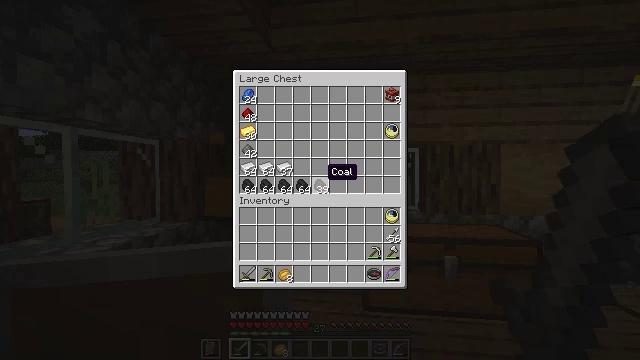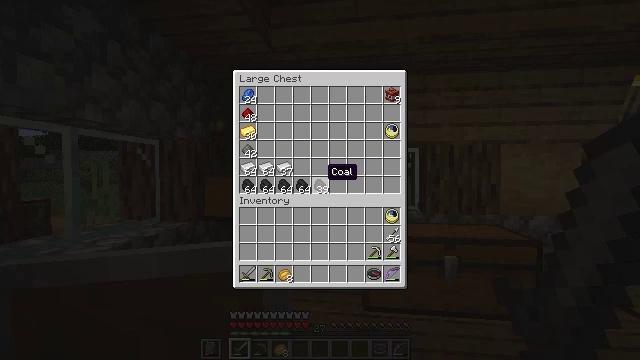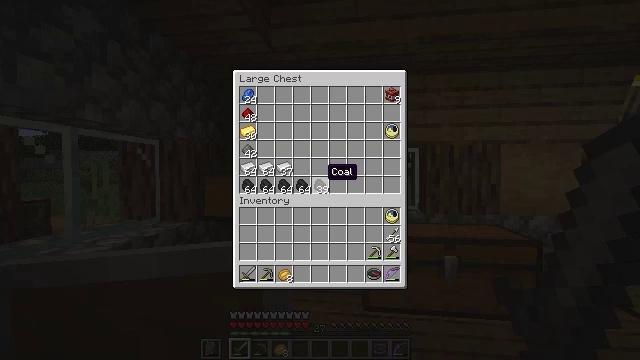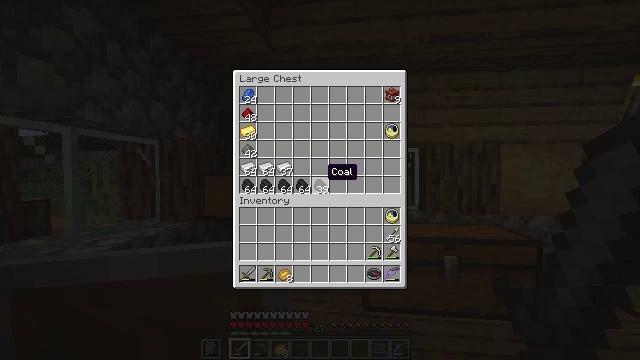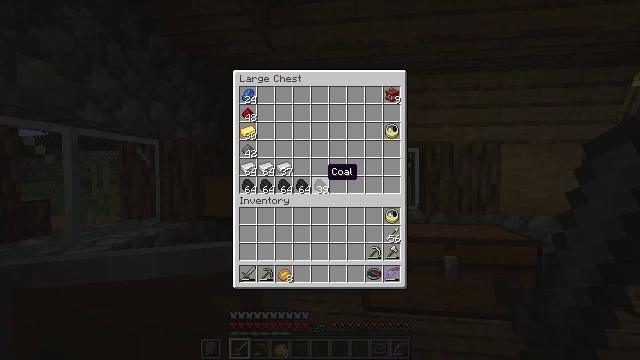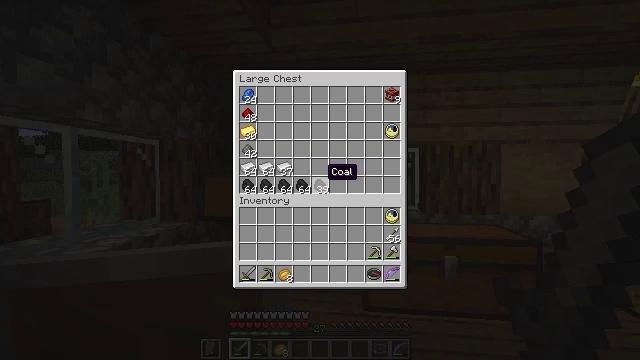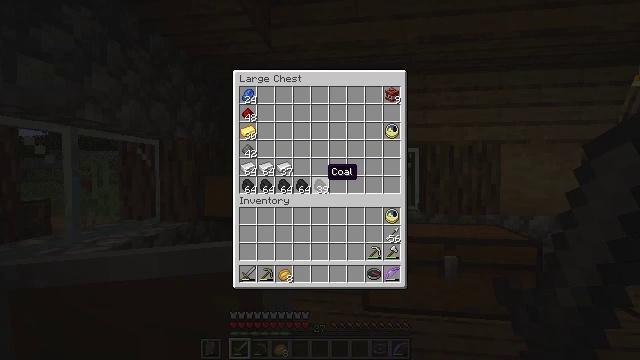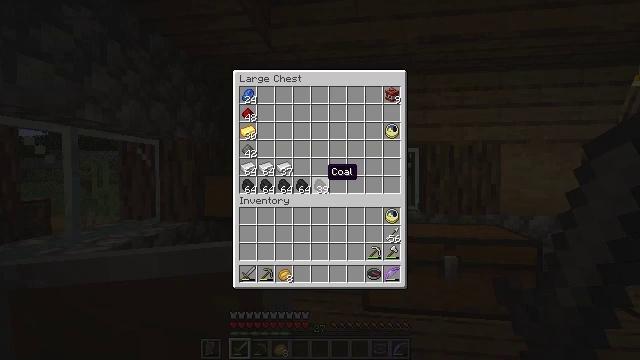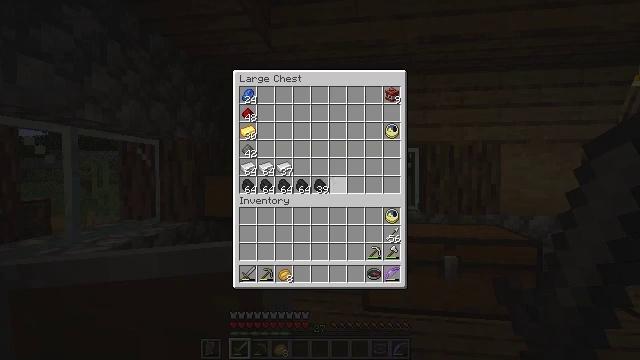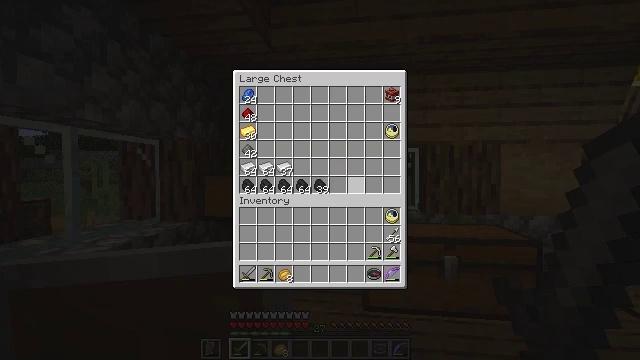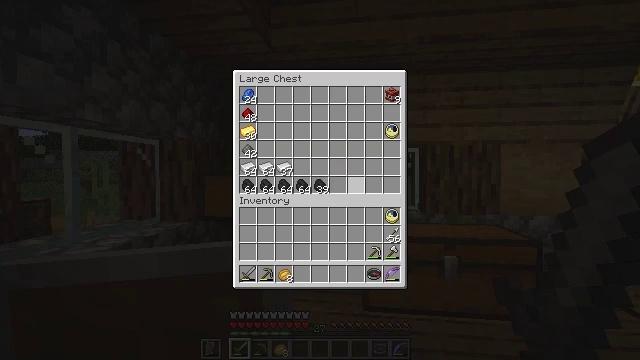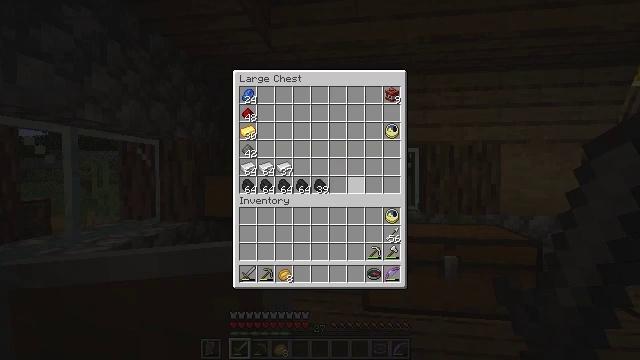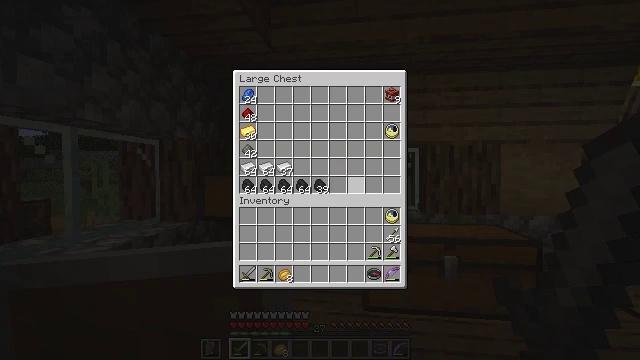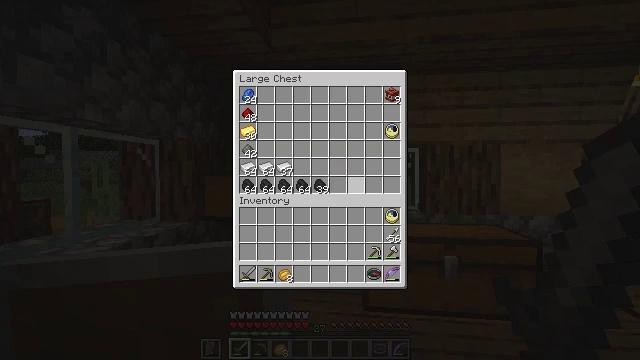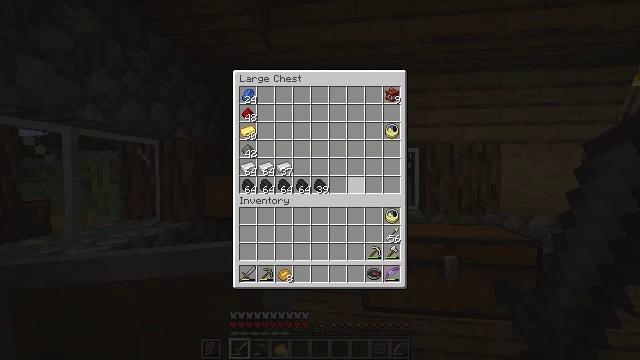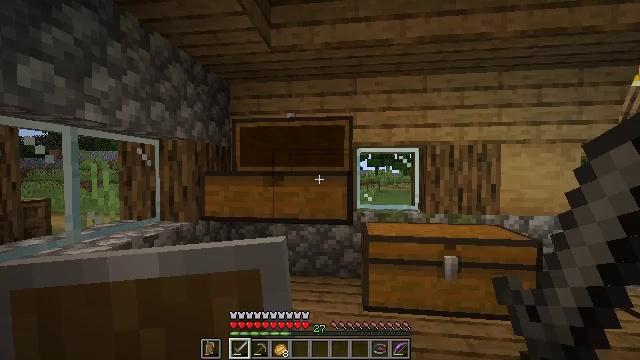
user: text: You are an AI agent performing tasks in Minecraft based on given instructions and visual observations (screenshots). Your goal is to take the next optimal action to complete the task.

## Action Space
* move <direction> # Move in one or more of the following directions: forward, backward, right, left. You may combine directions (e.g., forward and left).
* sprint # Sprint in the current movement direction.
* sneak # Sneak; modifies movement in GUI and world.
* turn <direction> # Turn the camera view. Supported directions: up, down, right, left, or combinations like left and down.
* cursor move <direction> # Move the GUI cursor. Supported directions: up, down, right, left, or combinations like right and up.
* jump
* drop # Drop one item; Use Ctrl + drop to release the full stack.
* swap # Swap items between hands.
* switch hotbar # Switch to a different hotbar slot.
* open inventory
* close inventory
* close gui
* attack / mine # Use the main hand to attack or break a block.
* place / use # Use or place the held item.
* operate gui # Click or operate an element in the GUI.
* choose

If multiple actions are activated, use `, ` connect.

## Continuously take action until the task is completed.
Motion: motion action
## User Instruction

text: Attack the white bed to collect it.
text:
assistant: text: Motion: move forward
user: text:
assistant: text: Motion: no_op
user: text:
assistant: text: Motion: no_op
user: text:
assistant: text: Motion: no_op
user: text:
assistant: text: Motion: no_op
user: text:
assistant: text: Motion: no_op
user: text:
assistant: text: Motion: no_op
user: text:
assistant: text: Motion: cursor move right
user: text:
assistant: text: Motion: cursor move right
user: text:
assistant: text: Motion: cursor move right
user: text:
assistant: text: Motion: no_op
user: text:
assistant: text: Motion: no_op
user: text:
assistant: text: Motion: no_op
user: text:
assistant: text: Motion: no_op
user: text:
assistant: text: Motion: no_op
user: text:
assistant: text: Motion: close gui
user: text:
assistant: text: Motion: no_op
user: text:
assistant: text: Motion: no_op
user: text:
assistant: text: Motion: turn right and down
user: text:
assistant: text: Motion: move forward, turn right and down
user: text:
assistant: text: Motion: move forward
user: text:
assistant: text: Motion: move forward
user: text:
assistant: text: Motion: move forward, turn left and up
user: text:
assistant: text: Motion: turn left and up
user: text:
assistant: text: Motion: use / place
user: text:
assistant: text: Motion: use / place
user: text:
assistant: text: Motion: use / place
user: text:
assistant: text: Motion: no_op
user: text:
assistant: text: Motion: no_op
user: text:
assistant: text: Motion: open gui